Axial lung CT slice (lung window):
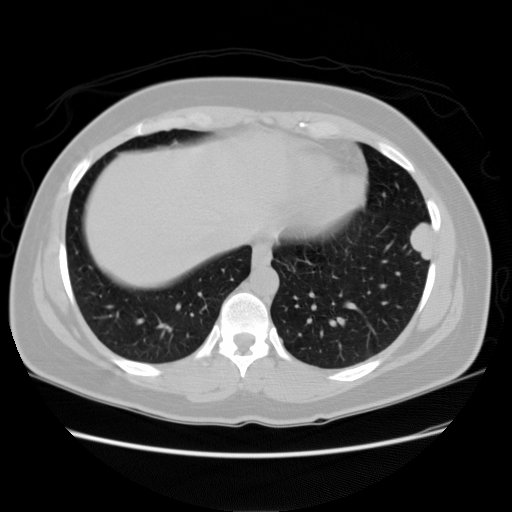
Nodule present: yes
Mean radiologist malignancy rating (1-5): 4.25